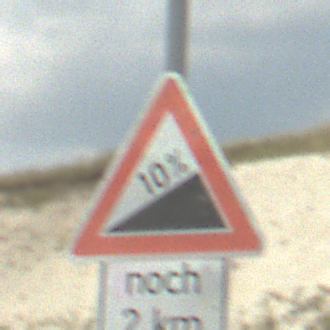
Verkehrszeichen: Steigung10
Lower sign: LaengeEinerStrecke4
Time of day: MorningAfternoon
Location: Outdoor (Beach)
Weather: PartlyCloudy
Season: NotSpecified
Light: Natural